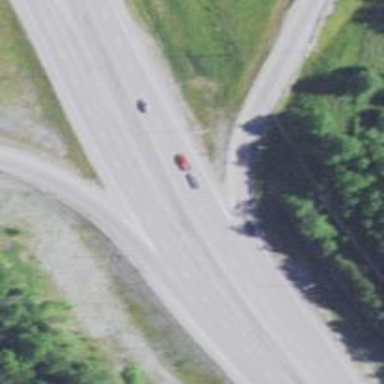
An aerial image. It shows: Trunk link highway.